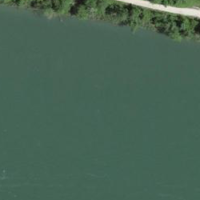
EUNIS habitat code: 15
Species observed at this site:
Euonymus europaeus